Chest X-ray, AP view. Patient: 55 years old, sex F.
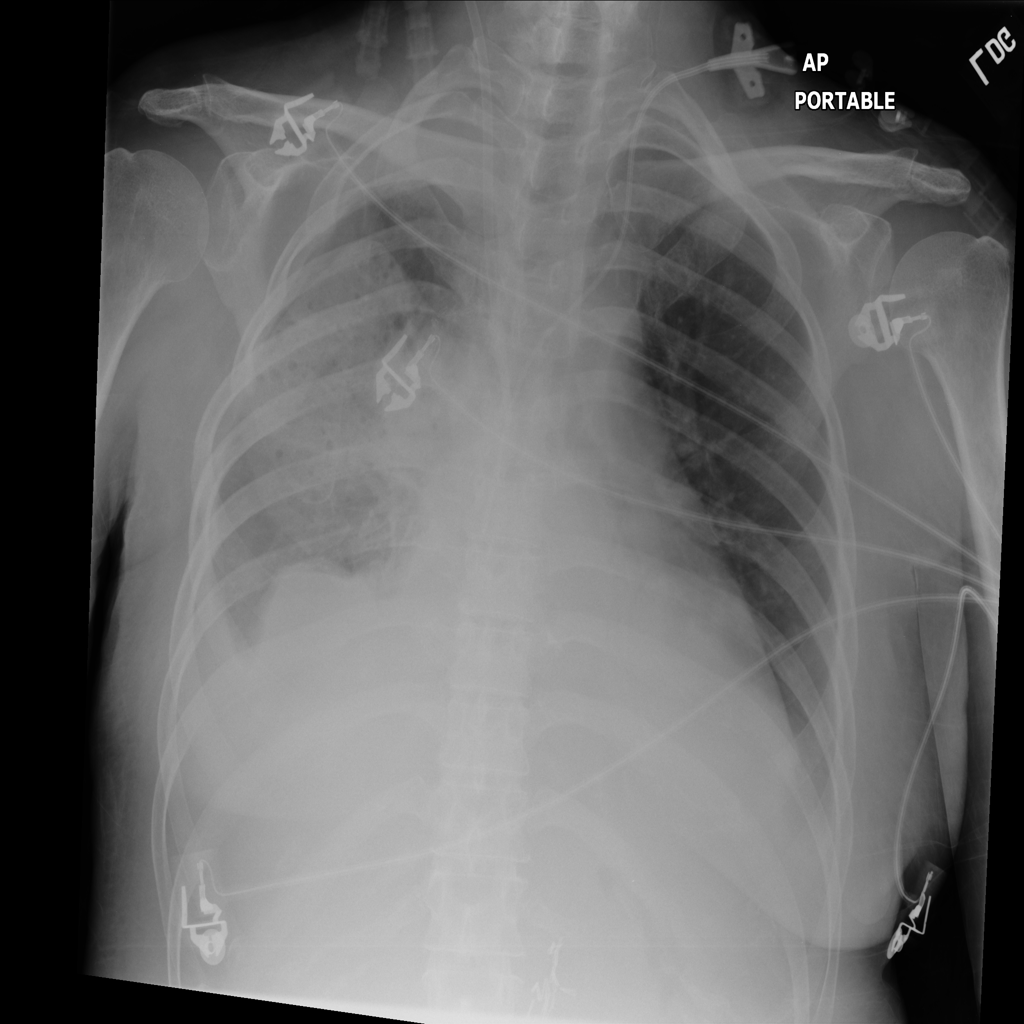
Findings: Atelectasis